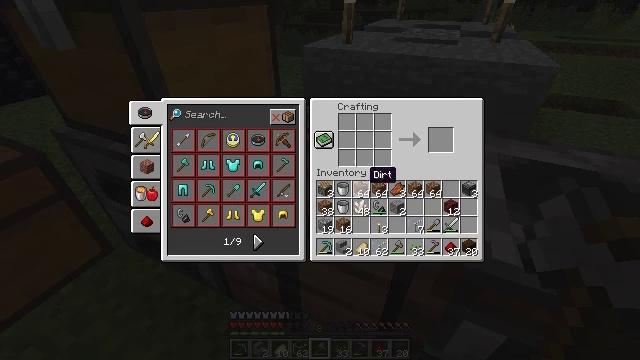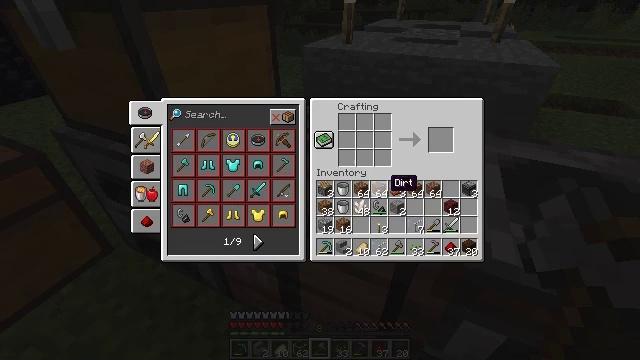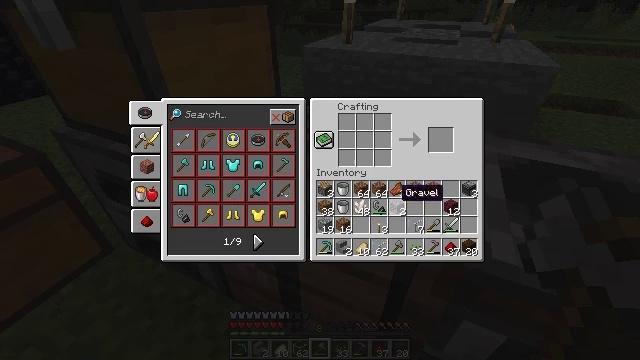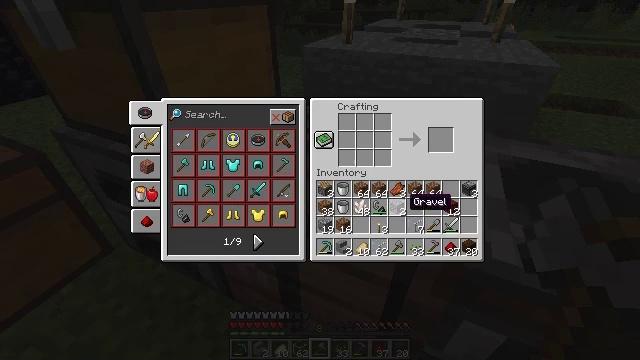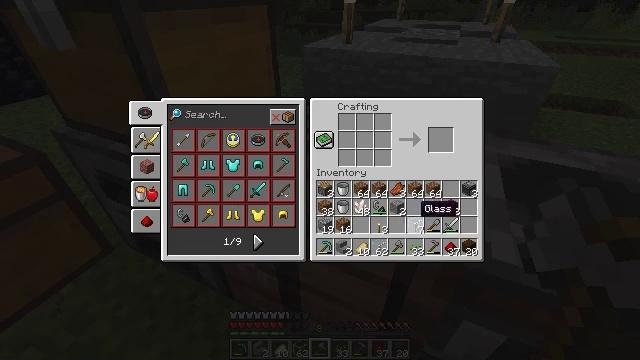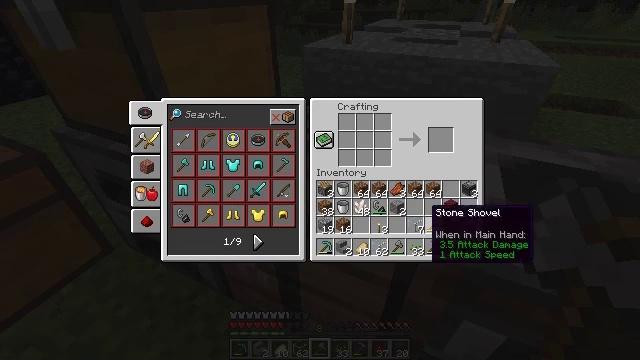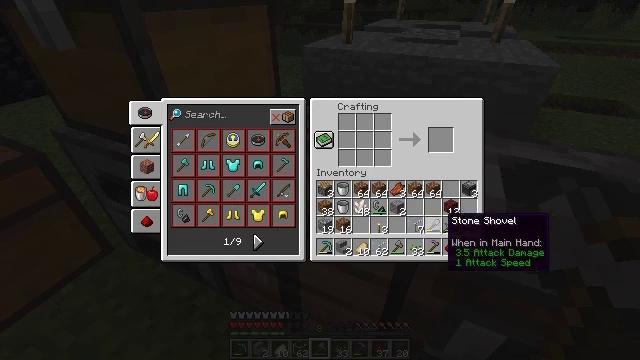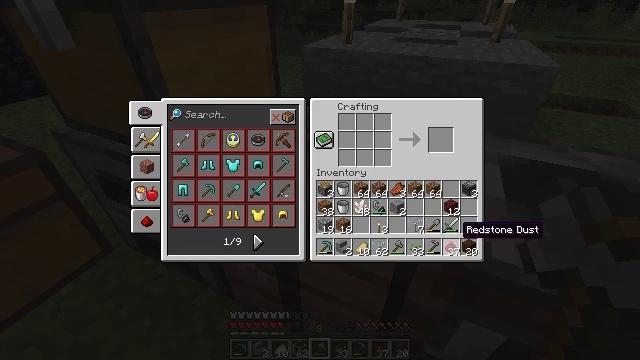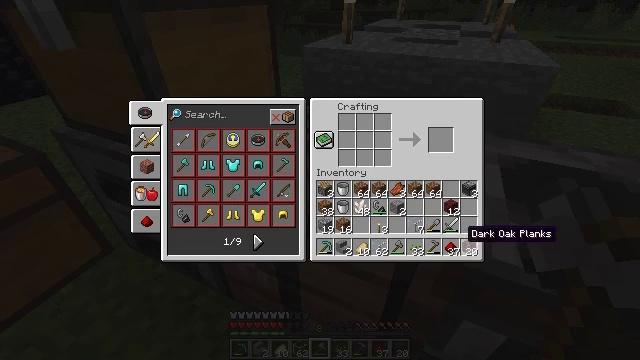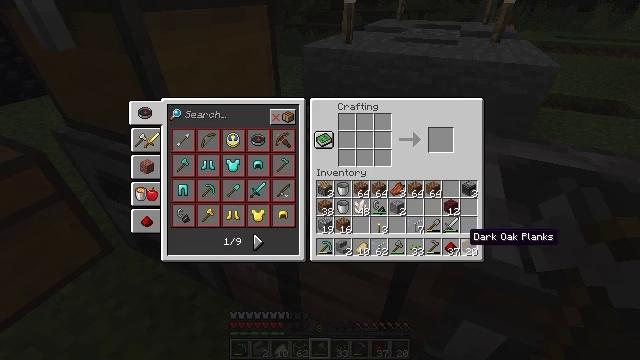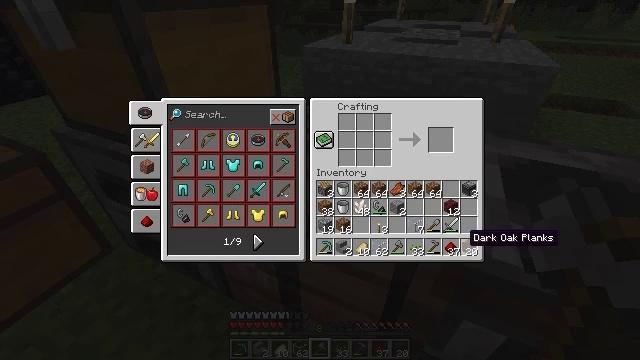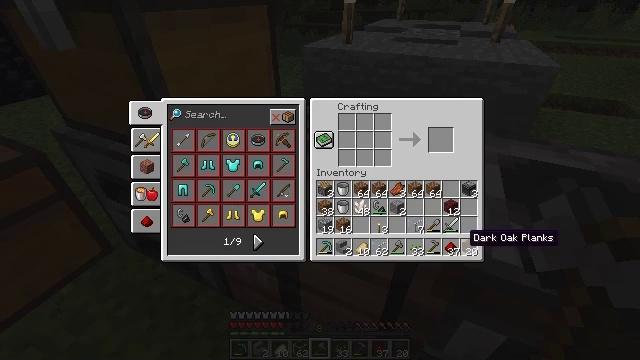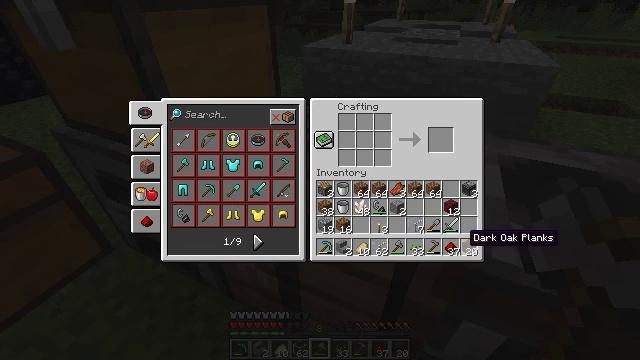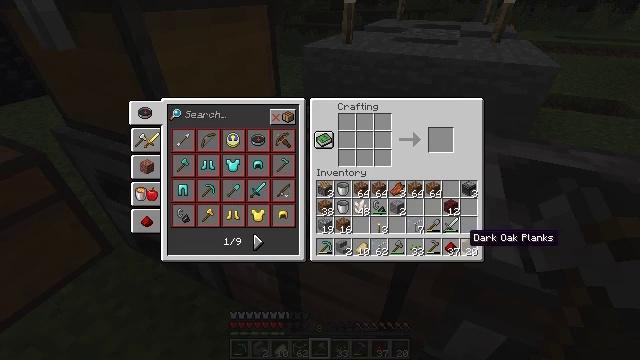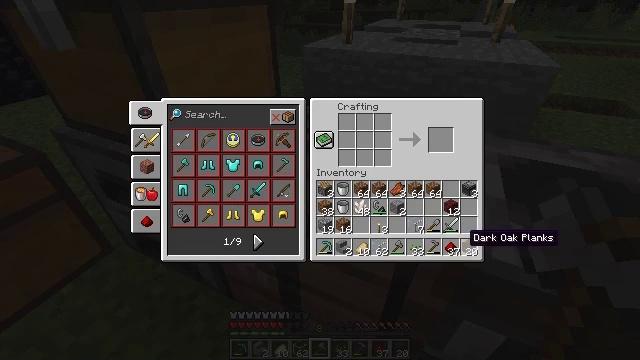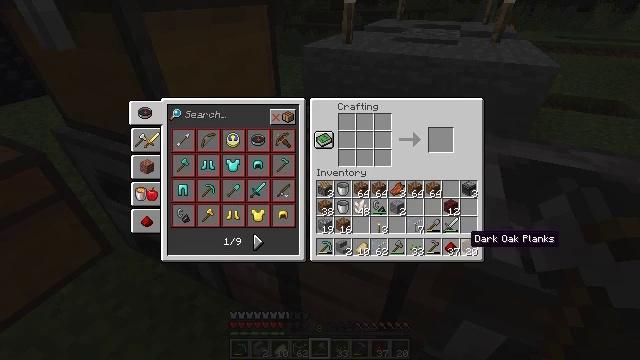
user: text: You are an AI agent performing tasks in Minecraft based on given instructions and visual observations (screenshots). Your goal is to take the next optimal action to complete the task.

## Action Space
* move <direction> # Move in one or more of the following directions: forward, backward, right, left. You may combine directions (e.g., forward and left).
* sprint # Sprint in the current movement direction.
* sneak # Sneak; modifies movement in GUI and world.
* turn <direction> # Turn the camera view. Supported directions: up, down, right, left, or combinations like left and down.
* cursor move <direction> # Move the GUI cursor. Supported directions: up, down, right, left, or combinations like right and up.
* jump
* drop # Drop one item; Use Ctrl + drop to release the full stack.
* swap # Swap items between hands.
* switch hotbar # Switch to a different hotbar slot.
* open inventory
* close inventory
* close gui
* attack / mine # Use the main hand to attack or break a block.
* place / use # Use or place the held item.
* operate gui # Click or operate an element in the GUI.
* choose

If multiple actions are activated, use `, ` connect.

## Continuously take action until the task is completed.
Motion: motion action
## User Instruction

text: Use the crafting table to craft a dark oak trapdoor.
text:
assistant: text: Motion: turn right and down
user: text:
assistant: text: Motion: turn right and down
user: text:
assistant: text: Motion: turn right and down
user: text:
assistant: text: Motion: turn right
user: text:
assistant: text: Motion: turn right
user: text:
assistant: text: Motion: turn right and down
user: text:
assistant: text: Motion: turn right and down
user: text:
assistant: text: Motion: no_op
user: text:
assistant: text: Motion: no_op
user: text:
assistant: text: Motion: no_op
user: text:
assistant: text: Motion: no_op
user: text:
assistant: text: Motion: no_op
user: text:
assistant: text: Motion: no_op
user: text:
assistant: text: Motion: no_op
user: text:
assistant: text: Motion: no_op
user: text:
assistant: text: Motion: no_op
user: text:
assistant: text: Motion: attack / mine
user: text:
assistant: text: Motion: attack / mine
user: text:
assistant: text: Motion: attack / mine
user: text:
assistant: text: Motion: turn up
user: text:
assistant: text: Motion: turn left and up
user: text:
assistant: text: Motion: turn left and up
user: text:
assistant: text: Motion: no_op
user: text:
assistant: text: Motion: no_op
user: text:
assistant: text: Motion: no_op
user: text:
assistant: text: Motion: no_op
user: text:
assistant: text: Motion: no_op
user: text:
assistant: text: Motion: no_op
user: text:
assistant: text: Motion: no_op
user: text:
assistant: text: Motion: no_op